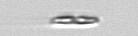
Label: pennate